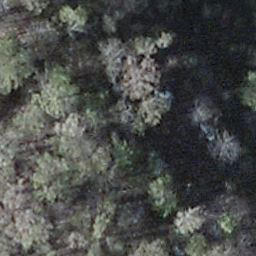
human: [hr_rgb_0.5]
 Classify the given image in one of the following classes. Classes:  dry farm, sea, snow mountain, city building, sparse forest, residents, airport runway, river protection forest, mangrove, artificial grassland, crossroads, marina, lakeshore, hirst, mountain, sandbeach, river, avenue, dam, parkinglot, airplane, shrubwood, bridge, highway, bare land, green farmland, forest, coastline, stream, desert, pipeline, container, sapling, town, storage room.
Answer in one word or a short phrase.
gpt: shrubwood